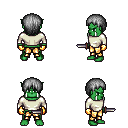
a pixel art fantasy rpg character, male body template, orc, green skin, white long-sleeve shirt, gold greaves, gray plain hairstyle, gold gloves, dagger, four views (front, back, left, right), 2x2 character sprite sheet, small pixel art, hard edges, no anti-aliasing